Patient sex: M
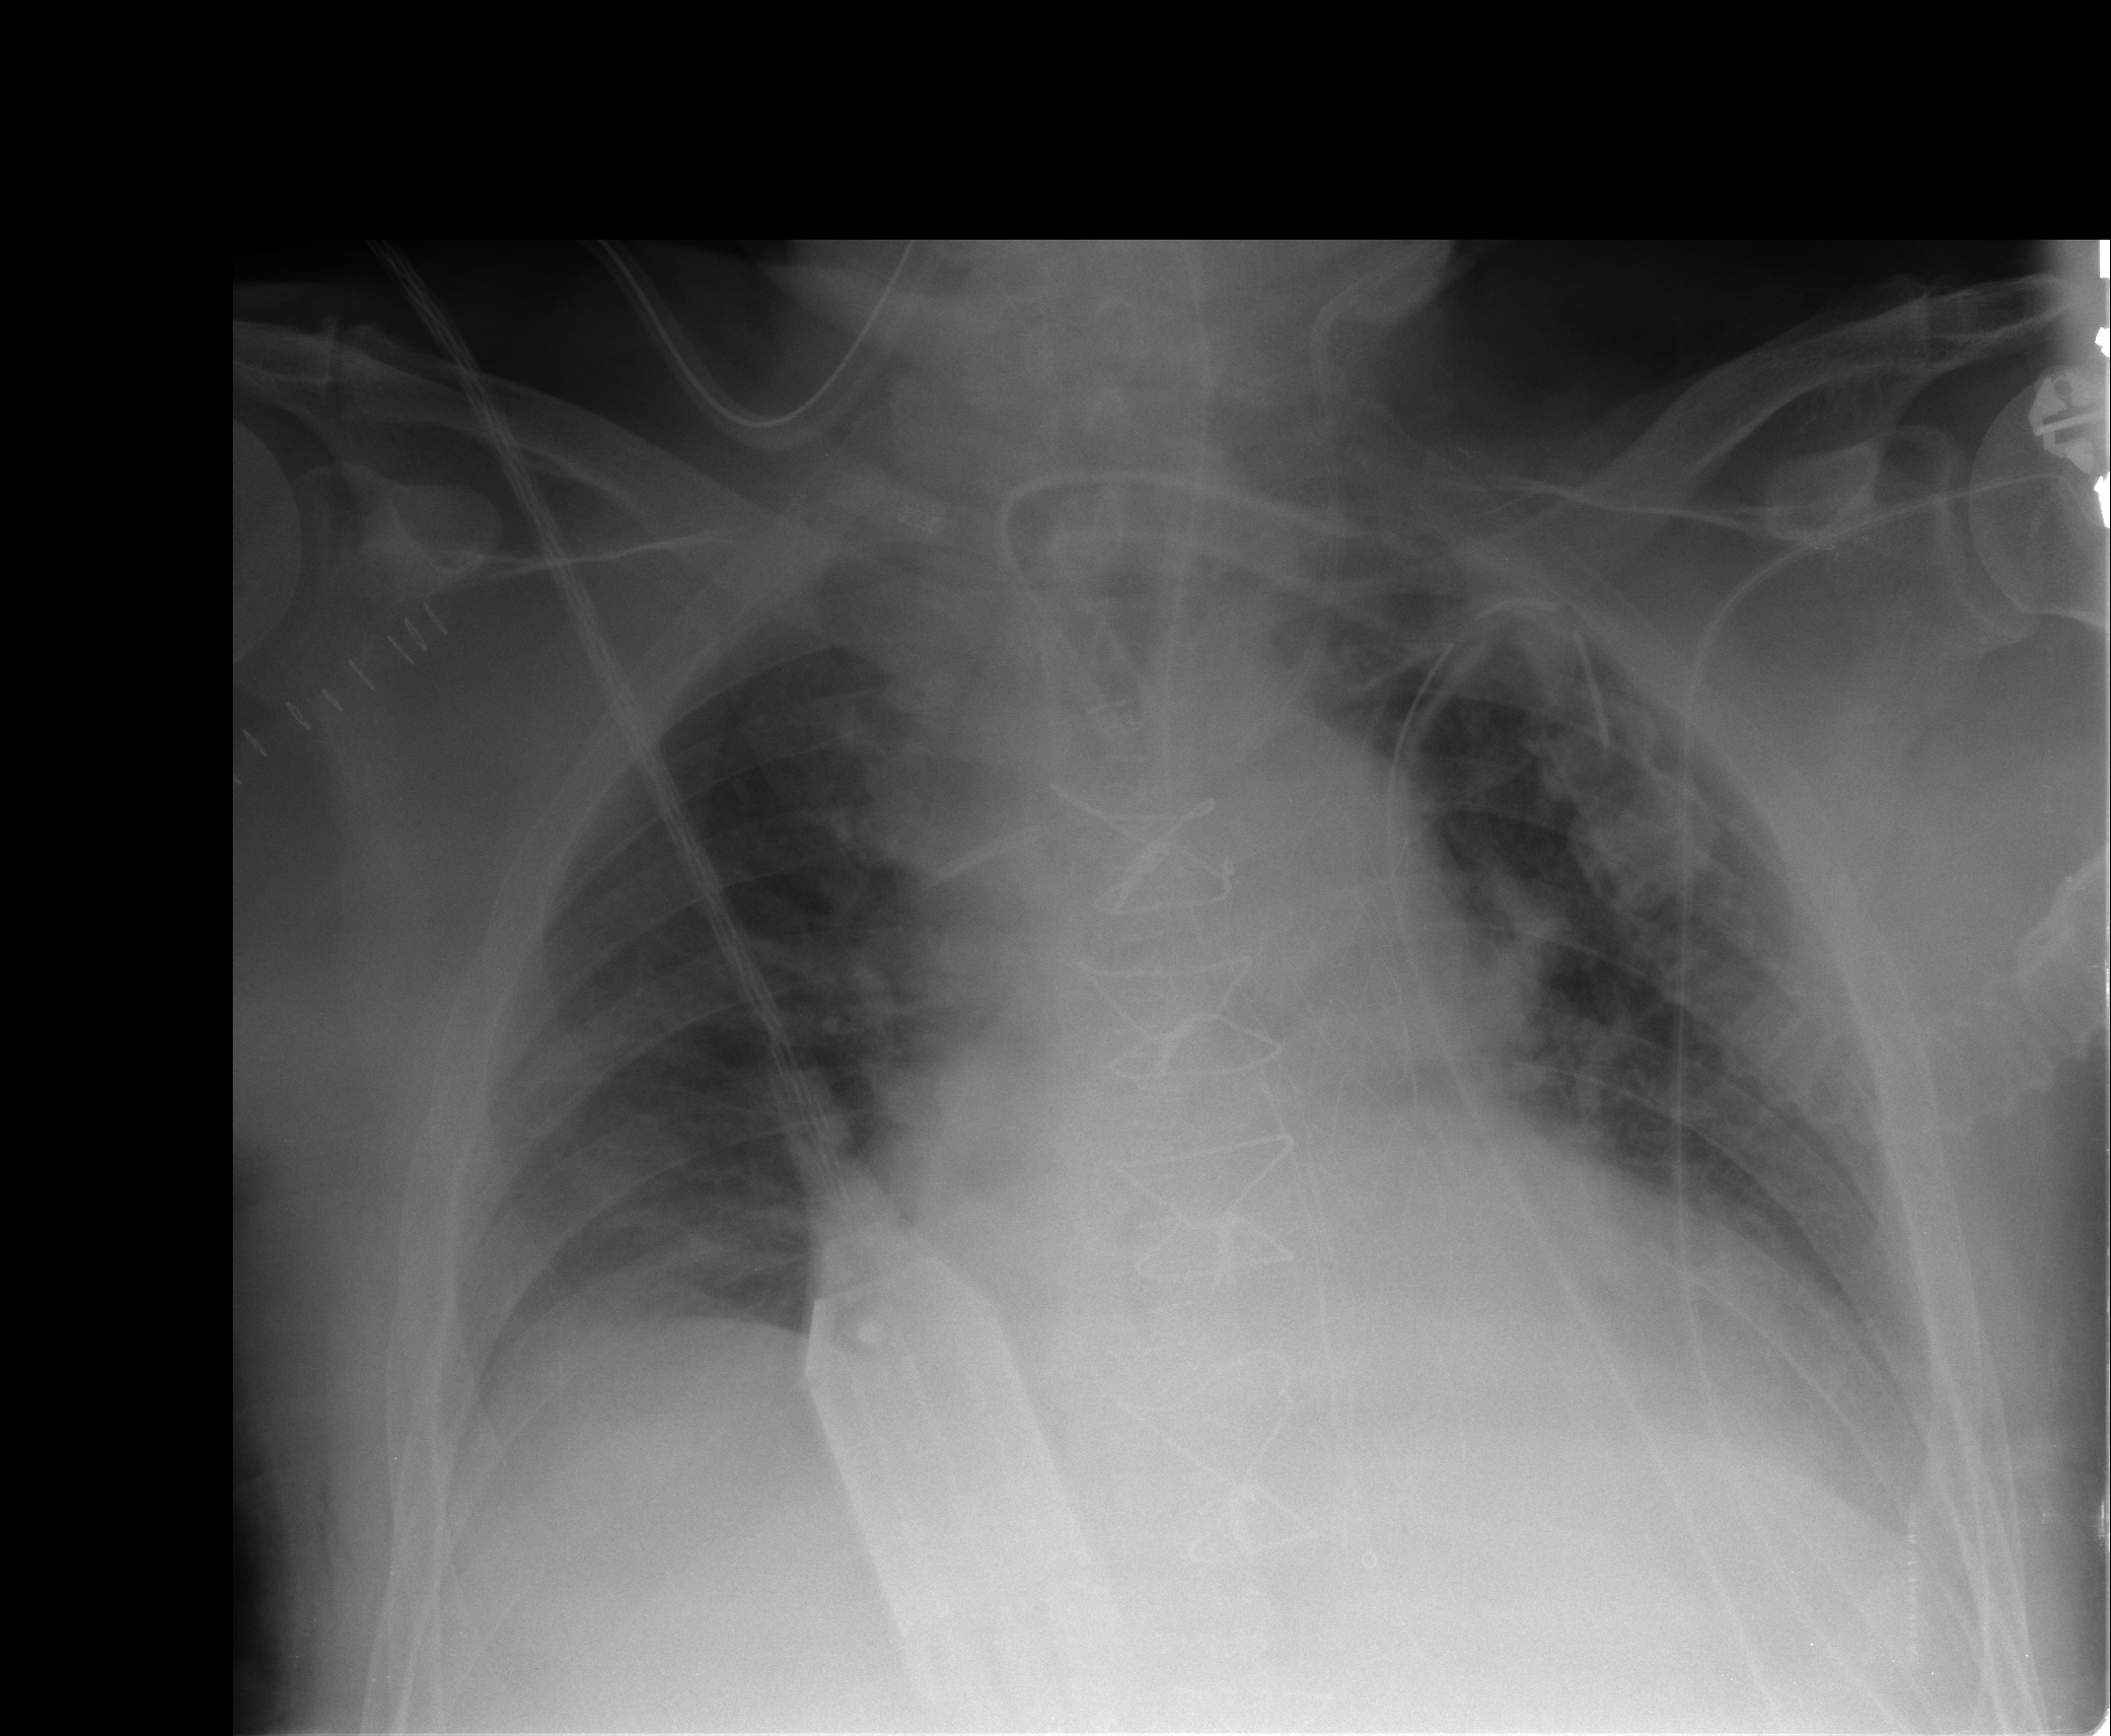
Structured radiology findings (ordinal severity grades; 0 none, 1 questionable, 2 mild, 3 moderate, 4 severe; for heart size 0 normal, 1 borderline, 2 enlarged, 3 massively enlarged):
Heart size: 2
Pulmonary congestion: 2
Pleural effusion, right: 0
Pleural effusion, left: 0
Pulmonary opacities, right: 0
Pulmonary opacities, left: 0
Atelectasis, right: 0
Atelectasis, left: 2